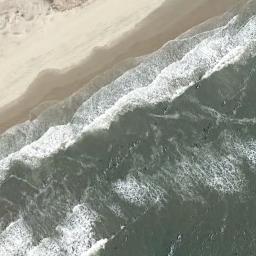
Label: beach